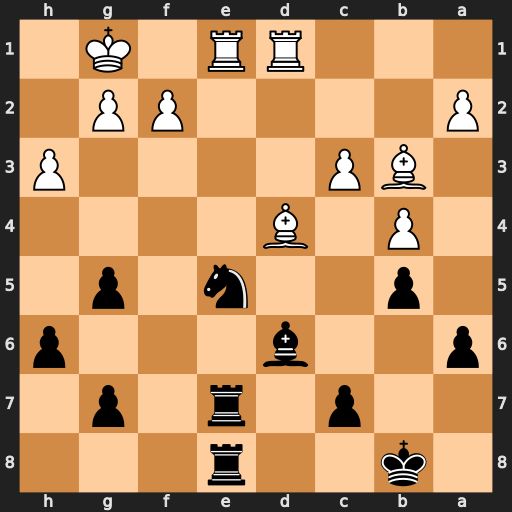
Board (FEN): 1k2r3/2p1r1p1/p2b3p/1p2n1p1/1P1B4/1BP4P/P4PP1/3RR1K1
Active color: b
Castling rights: -
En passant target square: -
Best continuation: Nf3+ gxf3 Rxe1+ Rxe1 Rxe1+